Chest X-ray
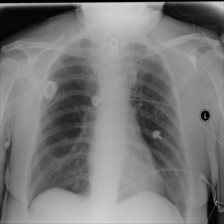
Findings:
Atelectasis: negative
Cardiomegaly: negative
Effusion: negative
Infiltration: negative
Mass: negative
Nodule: negative
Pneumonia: negative
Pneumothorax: negative
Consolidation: negative
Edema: negative
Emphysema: negative
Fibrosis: negative
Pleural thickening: negative
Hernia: negative